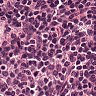
Metastatic tissue present: no